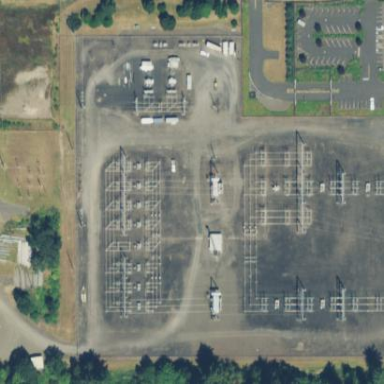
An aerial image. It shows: Fence surrounds minor distribution power substation.